Question: I made a top down car game for android using libGdx the body of the car i used came from another app that I sample. The problem is when im making a turn, the sprite separates from the body of the car:
Here is the image, i was talking about the white car in the image:

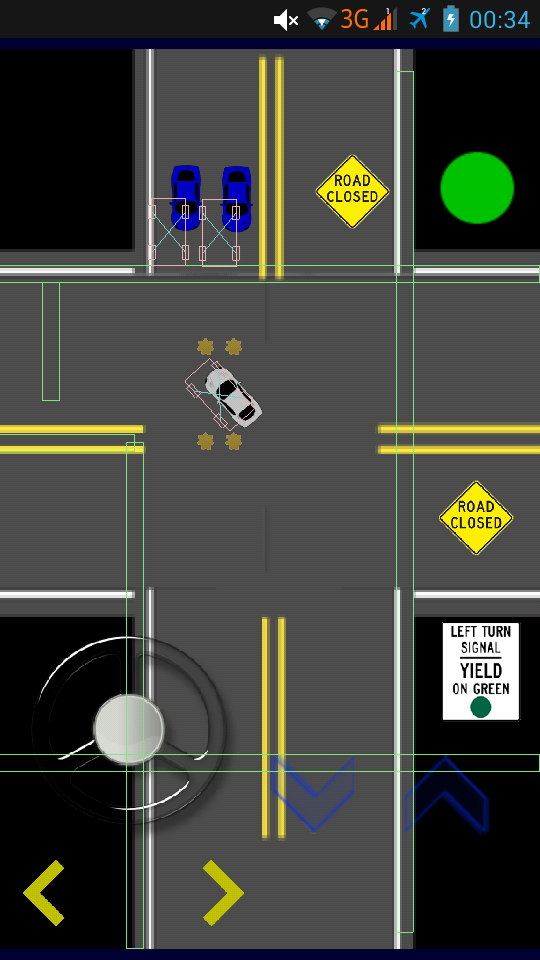
Answer: Try setting the origin of the sprite to center with:
'''
setOrigin(sprite.getWidth() /2f, sprite.getHeight() /2f);
'''
This will make rotations and scalings use that point instead of default (0, 0)